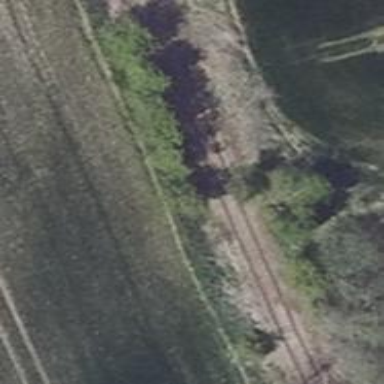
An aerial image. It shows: Preserved railway with rails.